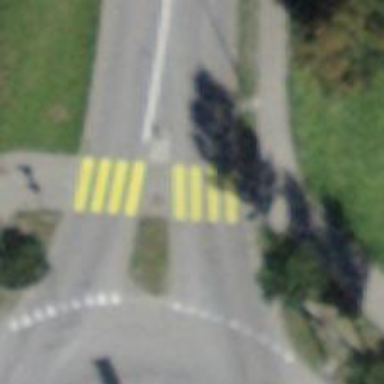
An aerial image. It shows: Uncontrolled zebra crossing on the road.